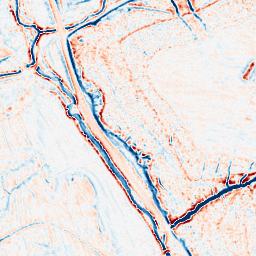
Category: multiscale
Decomposition family: dog_multiscale
Decomposition parameters: sigma_ratio: 1.4
n_scales: 4
base_sigma: 0.5
Upsampling method: sinc_hamming
Upsampling parameters: scale: 2
kernel_size: 4
Upsampling scale: 2